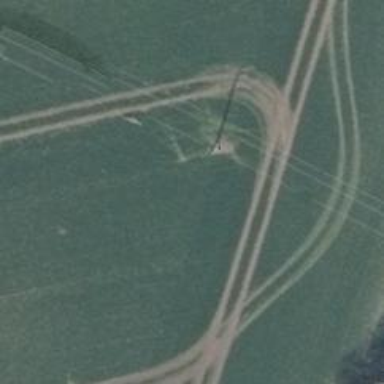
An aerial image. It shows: Minor power line with three cables.